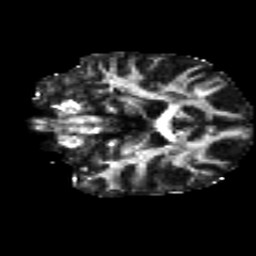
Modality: FA
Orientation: coronal
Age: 21
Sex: female
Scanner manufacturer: siemens
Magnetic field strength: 3 T
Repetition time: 8.8 s
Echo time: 0.085 s